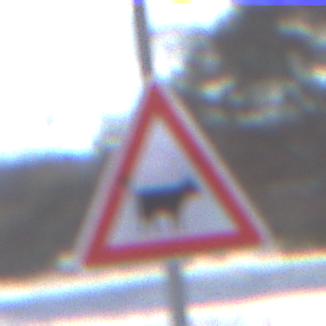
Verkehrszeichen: ViehtriebLinks
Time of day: MorningAfternoon
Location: Outdoor (Nature)
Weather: PartlyCloudy
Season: Winter
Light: Natural